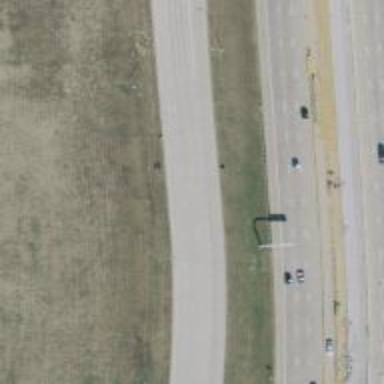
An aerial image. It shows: Secondary road with frontage road alongside.